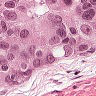
Metastatic tissue present: yes